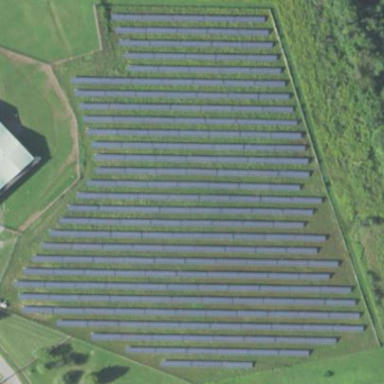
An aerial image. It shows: Solar power plant utilizing photovoltaic technology to generate electricity.